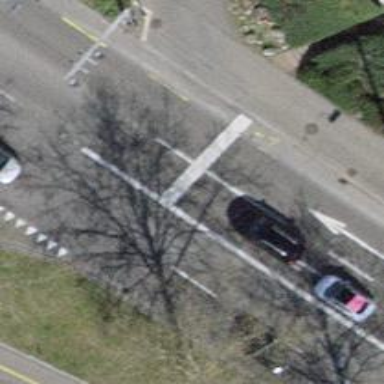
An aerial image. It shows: Road with traffic signals.